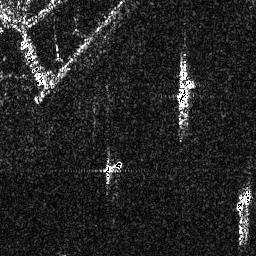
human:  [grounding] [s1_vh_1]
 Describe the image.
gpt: In the satellite image, there is  <ref>1 medium ship </ref> <box>[[39, 61, 48, 72, 0]]</box> located at center,  <ref>1 medium ship </ref> <box>[[91, 72, 98, 84, 0]]</box> located at bottom right,  <ref>1 large ship </ref> <box>[[67, 20, 76, 50, 0]]</box> located at right.